九年级 · 度量几何学
如图, 在 $R \mathrm{t} \triangle A C B$ 中, $\angle A C B=90^{\circ}, A C=3, B C=4$, 若以 $A C$ 为直径的 $\odot O$ 交 $A B$于点 $D$, 则 $C D$ 的长为 ( )

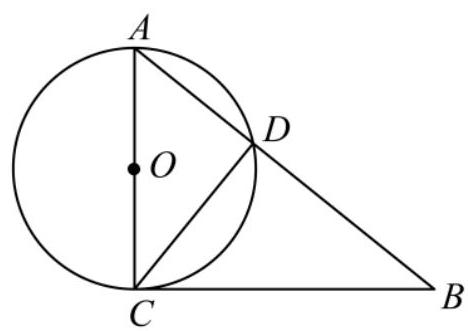
A. $\frac{24}{5}$
B. $\frac{13}{5}$
C. $\frac{12}{5}$
D. 5

答案: C
解析: 由直径所对的圆周角为直角得到 $C D \perp A B$, 利用勾股定理先求得 $A B$ 的长, 再利用
面积法求得 $C D$ 的长即可.

【详解】解: $\because A C$ 为直径的 $\odot O$ 交 $A B$ 于点 $D$,

$\therefore \angle A D C=90^{\circ}$, 即 $C D \perp A B$

Rt $\triangle A C B$ 中, $\angle A C B=90^{\circ}, A C=3, B C=4$

$\therefore A B=\sqrt{A C^{2}+B C^{2}}=\sqrt{3^{2}+4^{2}}=5$

$\therefore \frac{1}{2} A C \cdot B C=\frac{1}{2} A B \cdot C D$

$\therefore \frac{1}{2} \times 3 \times 4=\frac{1}{2} \times 5 \times C D$

$\therefore C D=\frac{12}{5}$

故选: C.

【点睛】本题考查圆周角定理的推论和勾股定理, 利用面积法求直角三角形斜边的高是解题关键.